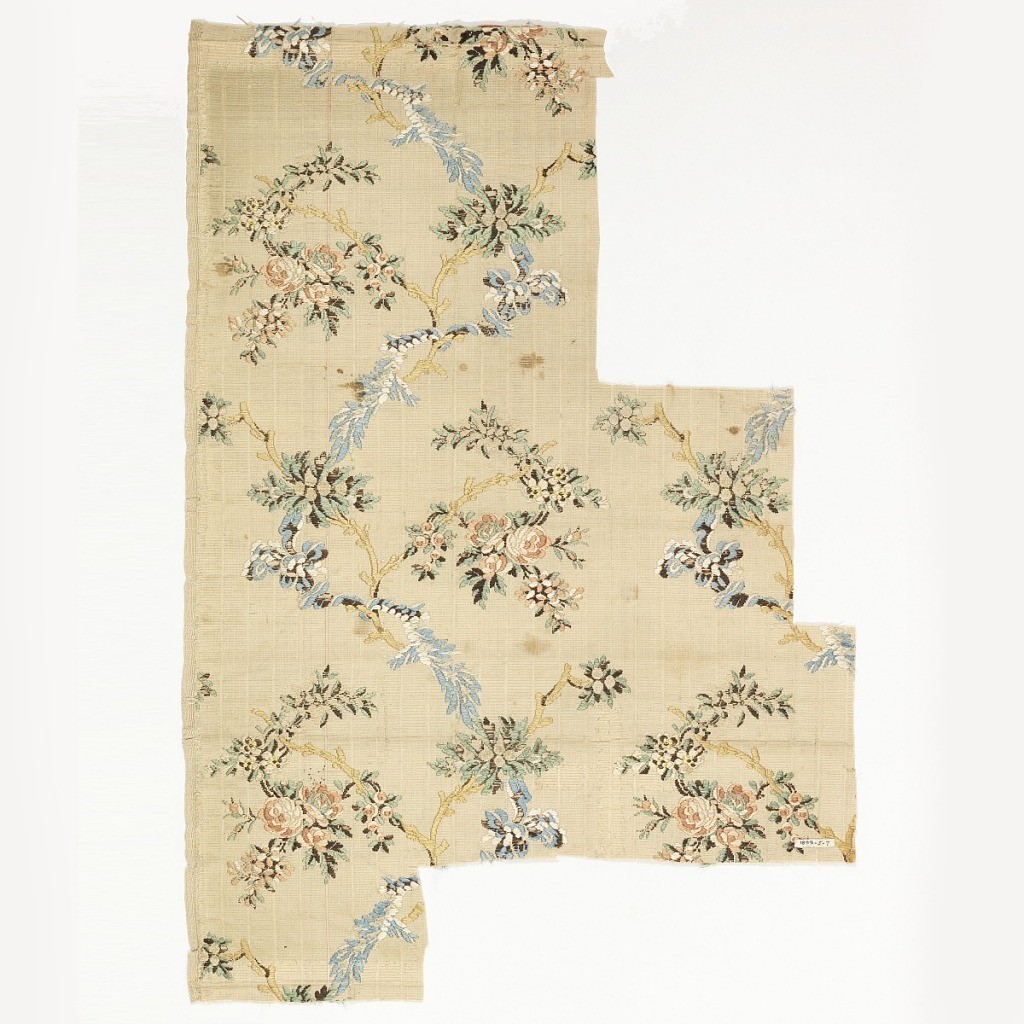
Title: Textile
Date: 1750–1800
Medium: silk Technique: compound weave with discontinuous supplementary weft patterning (brocaded)
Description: Length of woven silk with a pattern of intertwining flowering branches, with roses and other flowers. In black, blue, green, yellow, peach, pink and red, with white frise and chenille yarns, on an ivory ground.